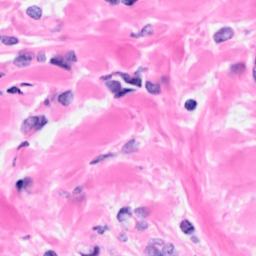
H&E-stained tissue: Breast